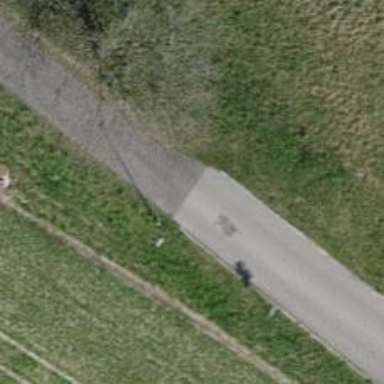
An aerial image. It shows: Unclassified road with opposite cycleway.